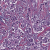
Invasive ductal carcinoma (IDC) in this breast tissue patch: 1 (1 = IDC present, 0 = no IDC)